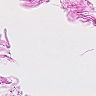
Metastatic tissue present: no